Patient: sex F, age 65
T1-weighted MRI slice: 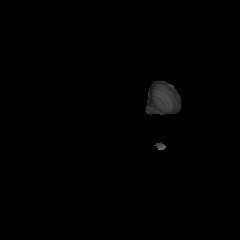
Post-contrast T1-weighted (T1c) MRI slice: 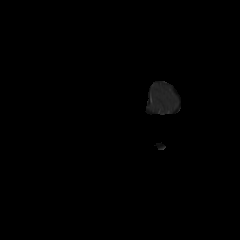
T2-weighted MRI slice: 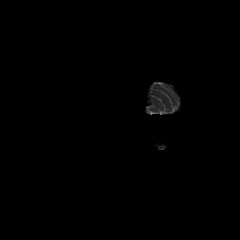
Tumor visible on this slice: no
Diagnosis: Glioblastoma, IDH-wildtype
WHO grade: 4